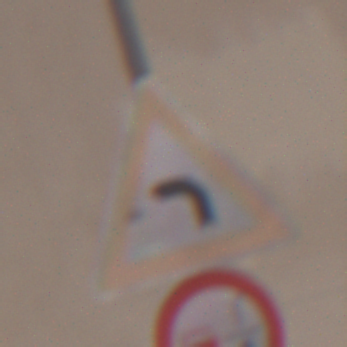
Verkehrszeichen: KurveLinks
Zusatzzeichen unten: VerbotUeberholenEinspurigeFahrzeuge
Umgebung: Outdoor, Urban
Tageszeit: Midday
Wetter: PartlyCloudy
Licht: Natural
Jahreszeit: NotSpecified
Kontrast: MediumContrast